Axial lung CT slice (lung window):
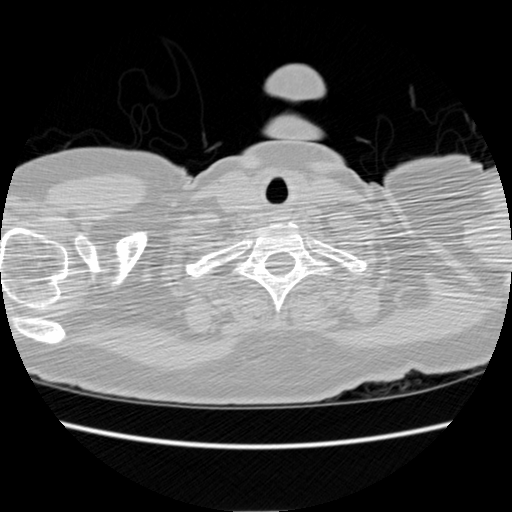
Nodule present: no